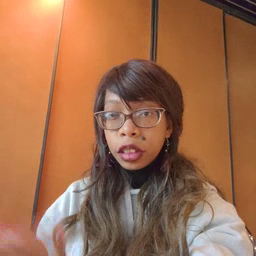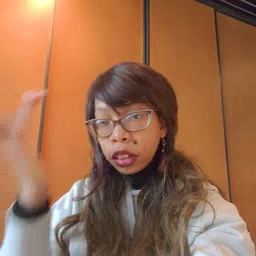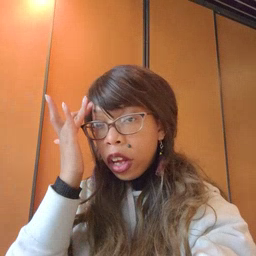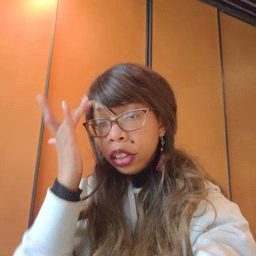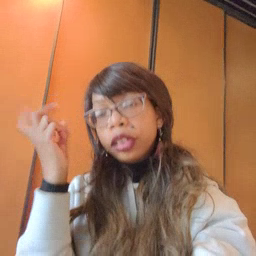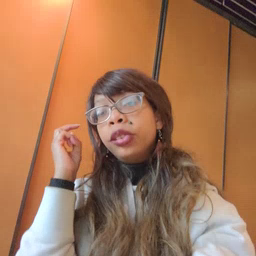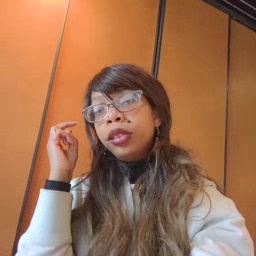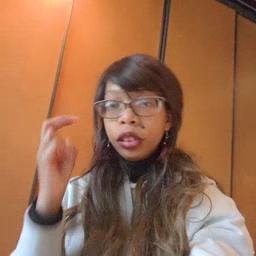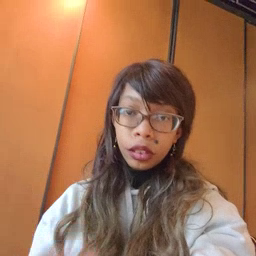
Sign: sick